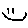
Label: smiley face